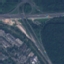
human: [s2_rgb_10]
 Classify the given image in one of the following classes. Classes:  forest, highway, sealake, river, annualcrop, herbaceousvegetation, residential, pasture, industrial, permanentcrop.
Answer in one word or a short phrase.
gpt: Highway